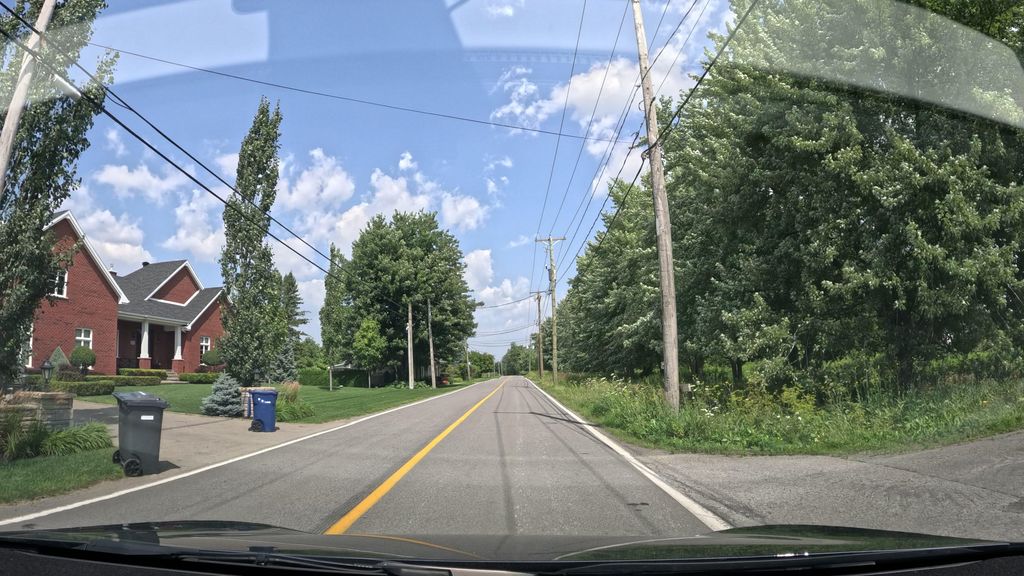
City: montreal